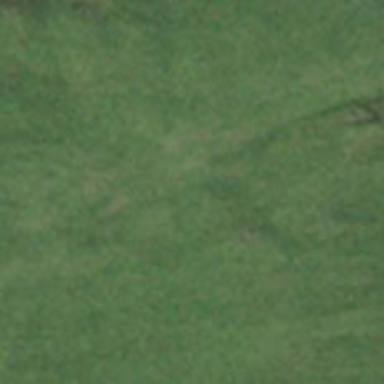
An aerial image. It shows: Grass track road with grade 5 tracktype.